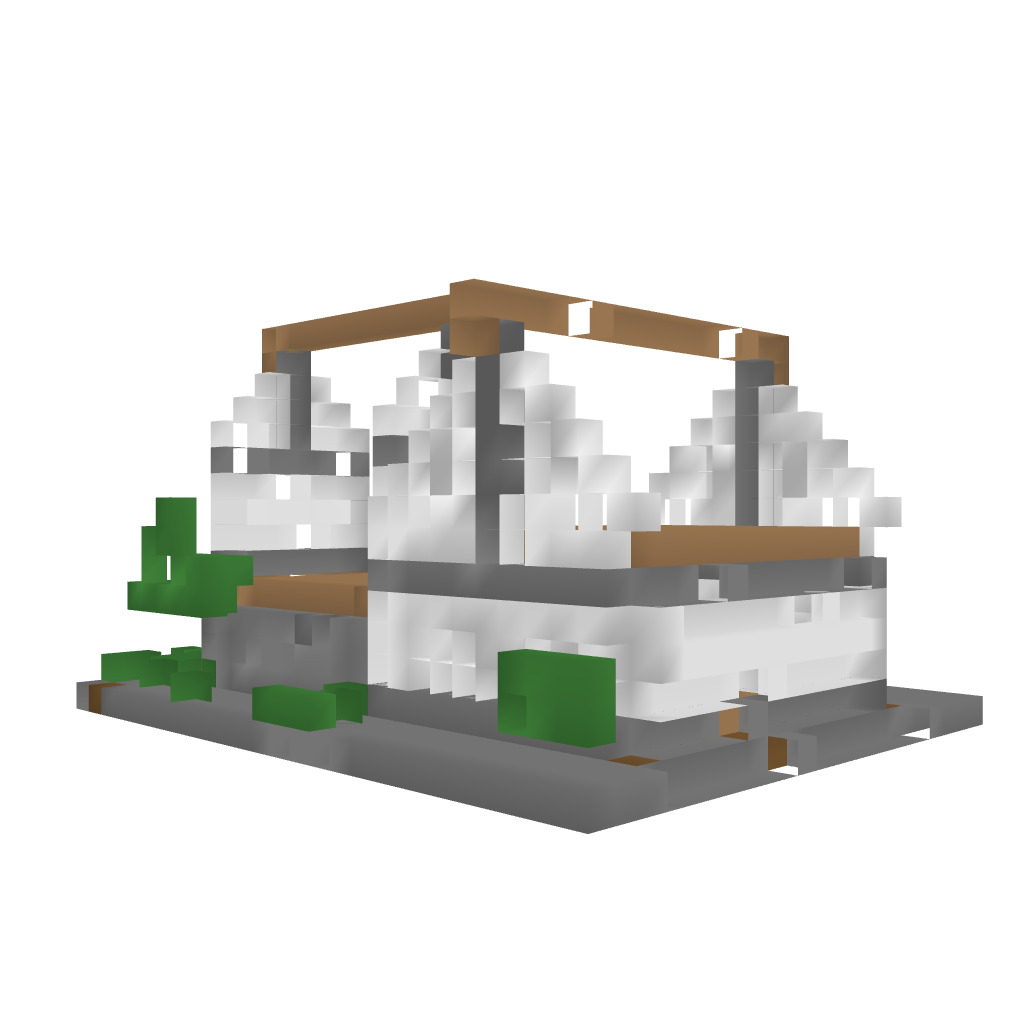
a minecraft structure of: Tudor Style House with Hayloft and Stables bad low quality